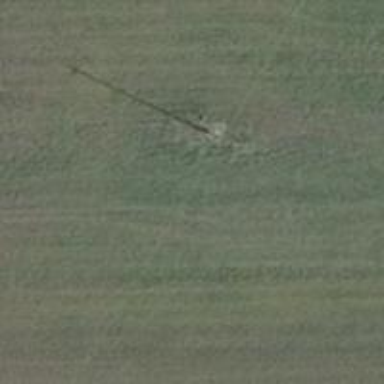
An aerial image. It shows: Power pole.